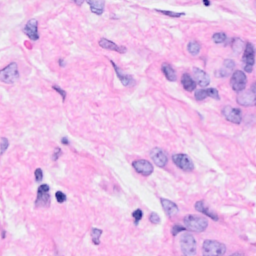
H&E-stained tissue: Breast